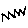
Label: zigzag